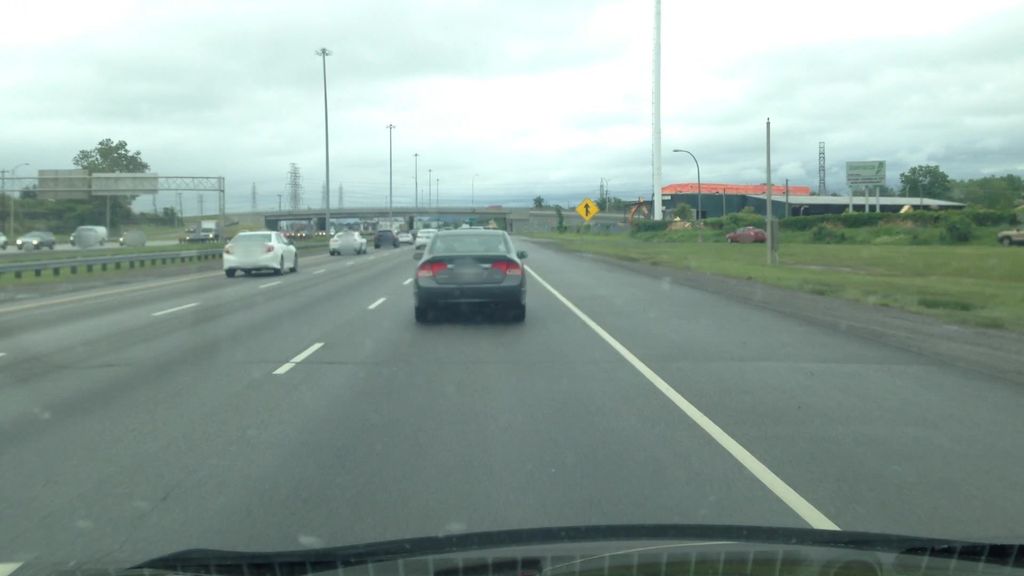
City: montreal